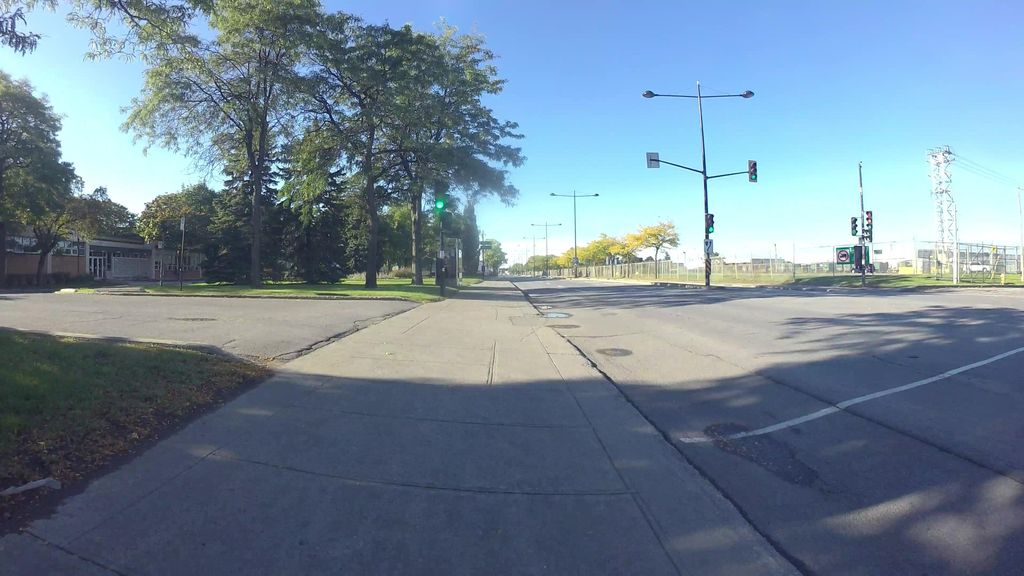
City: montreal